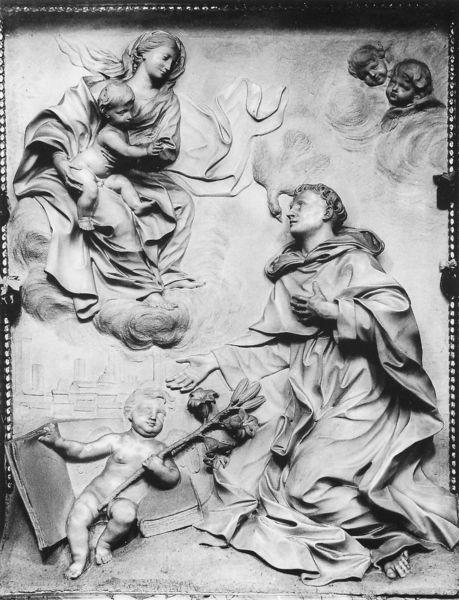
Titel: Die Vision des seligen Ambrogio Sansedoni
Künstler: Giuseppe Mazzuoli
Standort: Siena, Palazzo Sansedoni (EU - I - Toskana)
Schlagwörter: gott, hand, himmel, mann, wolken, stadt, blume, marmor, wolke, falten, johannes, stein, taube, kind, kinder, engel, putto, relief, faltenwurf, geschenk, lilie, jesus, vision, mönch, erscheinung, heiliger, maria, madonna, anbetung, putti, josef, geist, jesuskind, christuskind, gottessohn, jesuns